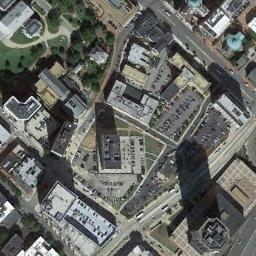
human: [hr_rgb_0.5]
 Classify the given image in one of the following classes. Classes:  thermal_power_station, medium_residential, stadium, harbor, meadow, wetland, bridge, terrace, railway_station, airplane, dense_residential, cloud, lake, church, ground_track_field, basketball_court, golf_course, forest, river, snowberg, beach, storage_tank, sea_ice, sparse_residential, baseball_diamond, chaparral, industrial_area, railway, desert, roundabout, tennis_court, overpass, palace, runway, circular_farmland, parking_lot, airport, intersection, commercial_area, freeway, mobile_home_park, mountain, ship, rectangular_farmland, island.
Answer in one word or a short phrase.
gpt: commercial_area